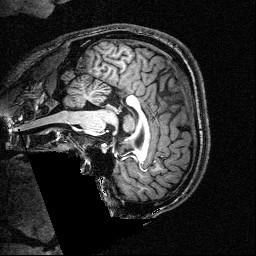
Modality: T1w
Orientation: sagittal
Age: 23
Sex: male
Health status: healthy
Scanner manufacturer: siemens
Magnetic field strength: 3 T
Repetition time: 2.5 s
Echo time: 0.00393 s